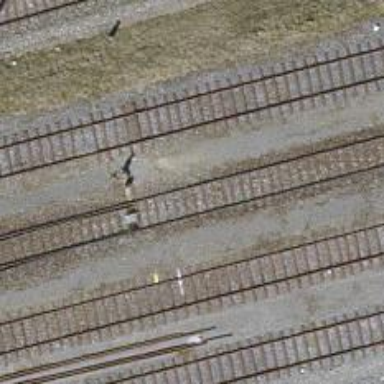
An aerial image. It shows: Railway switch.